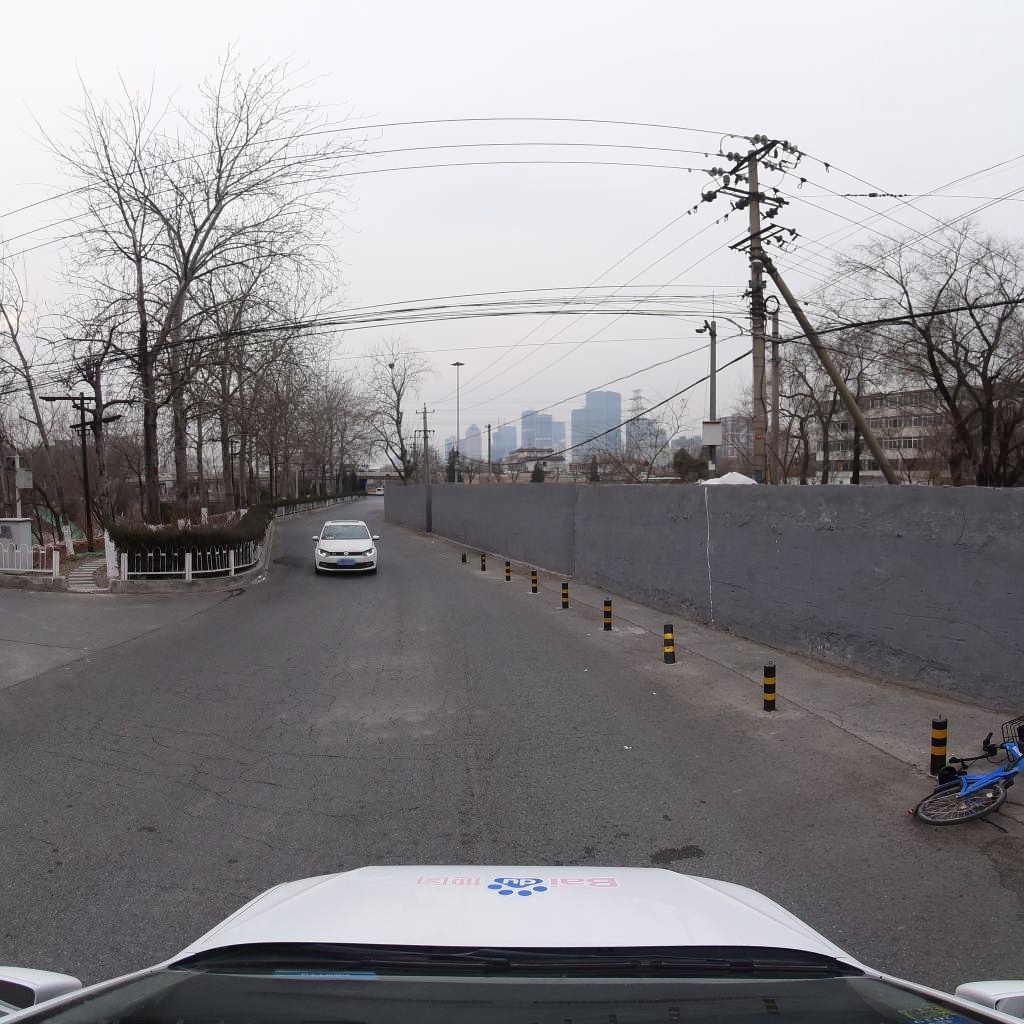
Region: Fengtai
Road damage annotations: alligator crack